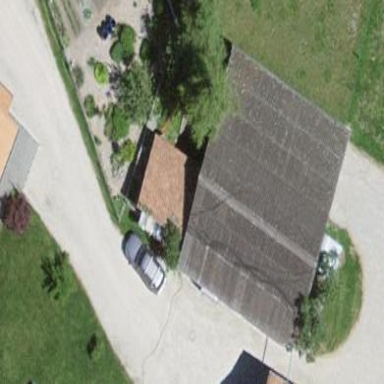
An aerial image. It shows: Barn.